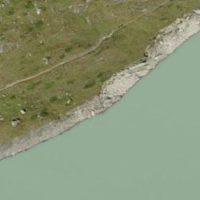
EUNIS habitat code: 26
Species observed at this site:
Viola calcarata